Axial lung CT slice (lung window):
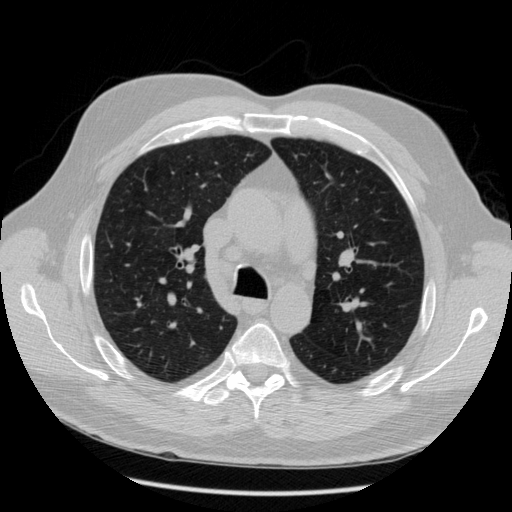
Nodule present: no